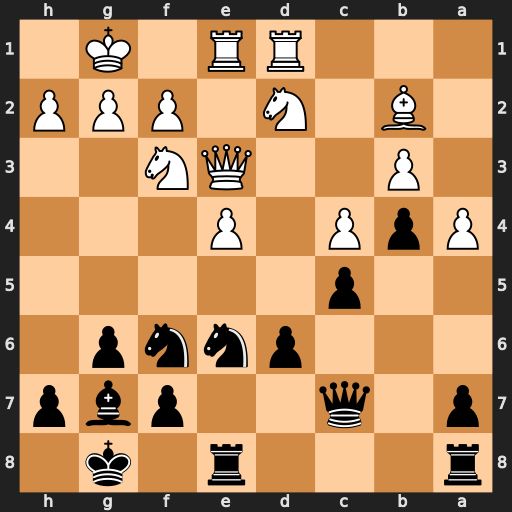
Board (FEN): r3r1k1/p1q2pbp/3pnnp1/2p5/PpP1P3/1P2QN2/1B1N1PPP/3RR1K1
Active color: b
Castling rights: -
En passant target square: -
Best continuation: Ng4 Bxg7 Nxe3